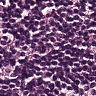
Metastatic tissue present: no